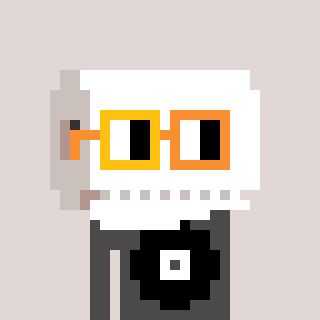
a pixel art character with square yellow and orange glasses, a toiletpaper-full-shaped head and a grayscale-colored body on a warm background